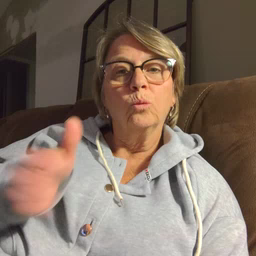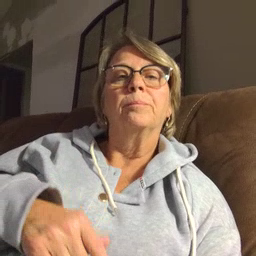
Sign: bedroom